Field crop: maize
Growth stage: 2
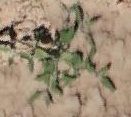
Species: atriplex